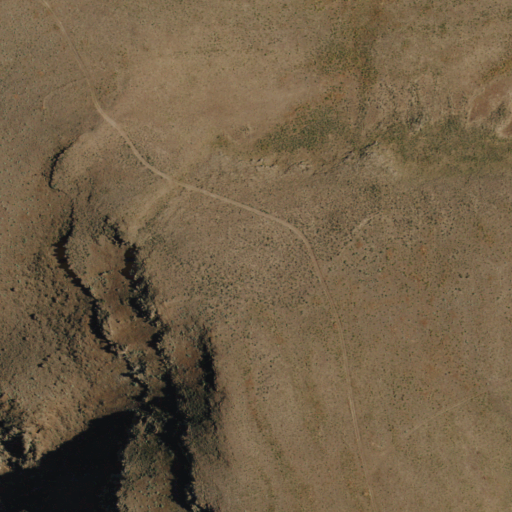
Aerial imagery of mountains in Nevada named Double H Mountains containing grassland and shrub